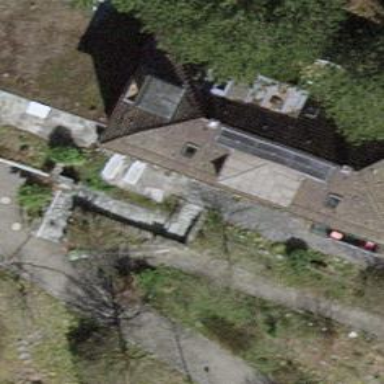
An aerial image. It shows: Building with tiled roof.